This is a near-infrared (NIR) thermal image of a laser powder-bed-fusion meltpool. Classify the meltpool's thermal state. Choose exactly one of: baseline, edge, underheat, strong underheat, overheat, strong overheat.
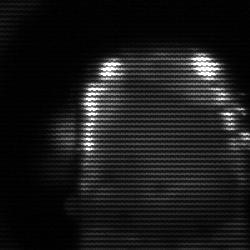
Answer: baseline